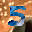
Label: 5